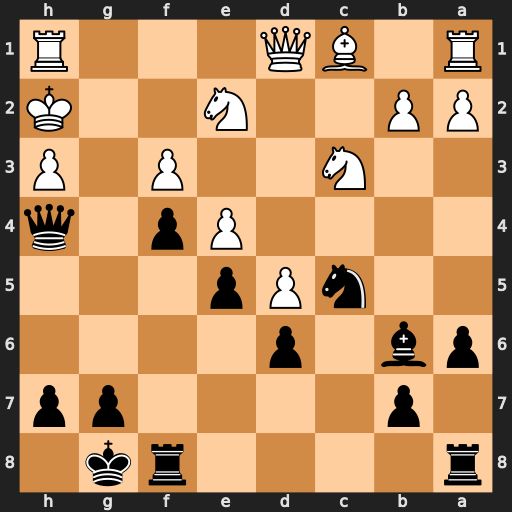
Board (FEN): r4rk1/1p4pp/pb1p4/2nPp3/4Pp1q/2N2P1P/PP2N2K/R1BQ3R
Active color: b
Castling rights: -
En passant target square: -
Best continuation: Qf2#